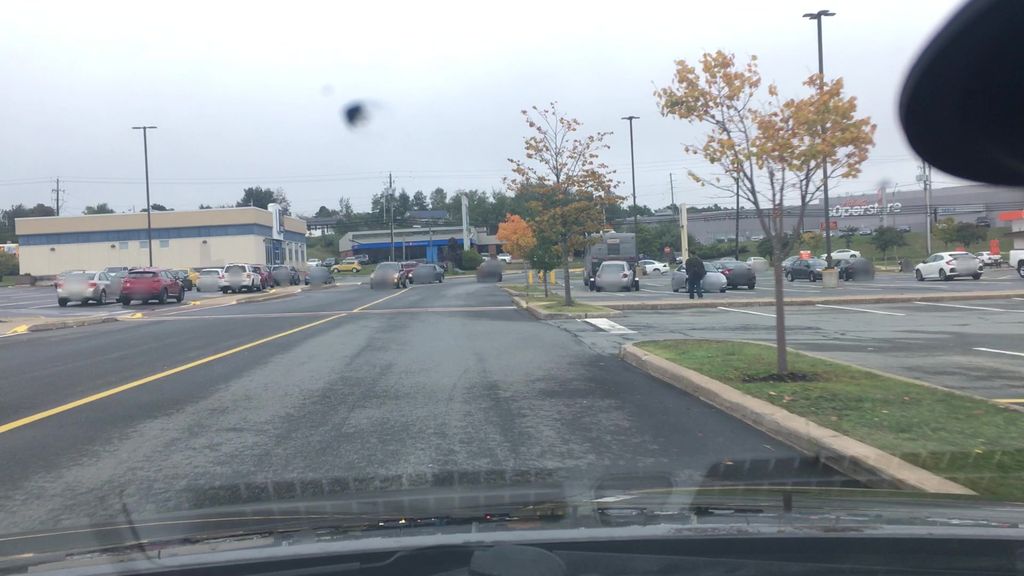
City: halifax